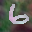
Label: 6